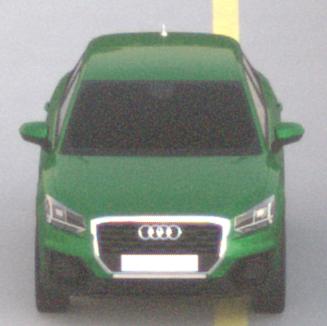
Make: Audi
Model: Q2
Model produced from: 2016
Model produced until: 2020
Doors: 5
Color: green
Road condition: dry road
Daytime: sunrise or sunset
Contrast: low contrast